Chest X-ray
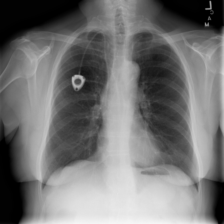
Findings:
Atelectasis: negative
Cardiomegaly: negative
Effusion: negative
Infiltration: negative
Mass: negative
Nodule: negative
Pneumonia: negative
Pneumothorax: negative
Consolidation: negative
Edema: negative
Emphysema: negative
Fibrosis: negative
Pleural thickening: negative
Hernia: negative